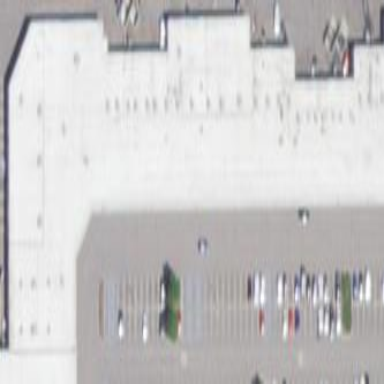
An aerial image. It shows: Commercial building.